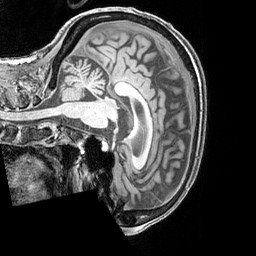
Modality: T1w
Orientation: sagittal
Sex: female
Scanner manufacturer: siemens
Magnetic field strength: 3 T
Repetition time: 2.3 s
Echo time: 0.00226 s